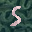
Label: 5